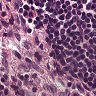
Metastatic tissue present: no